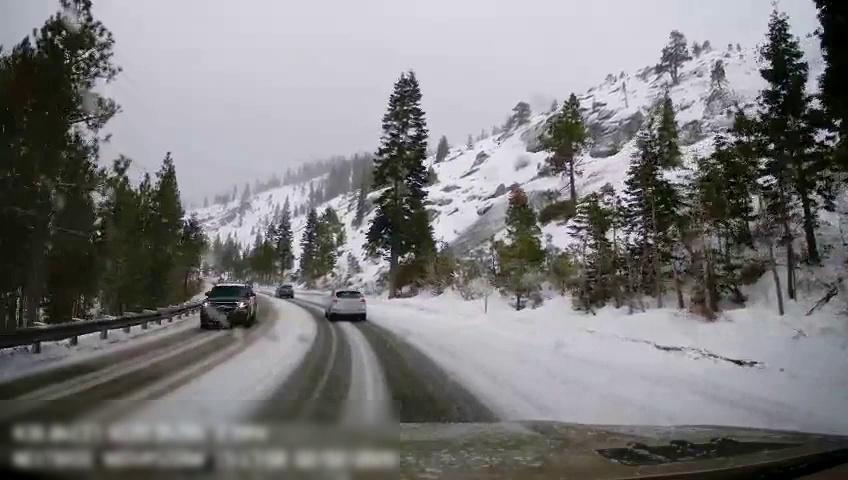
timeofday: Day
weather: Snowy
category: Drivable Space
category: Vehicles | SUV
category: Vehicles | Car
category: Vehicles | Car